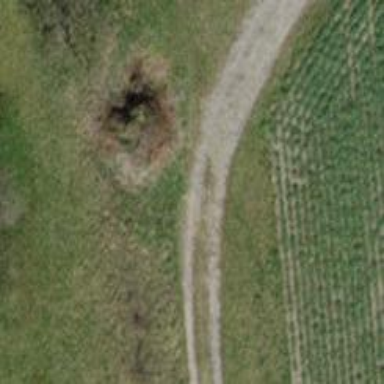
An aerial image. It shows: Gravel track road.